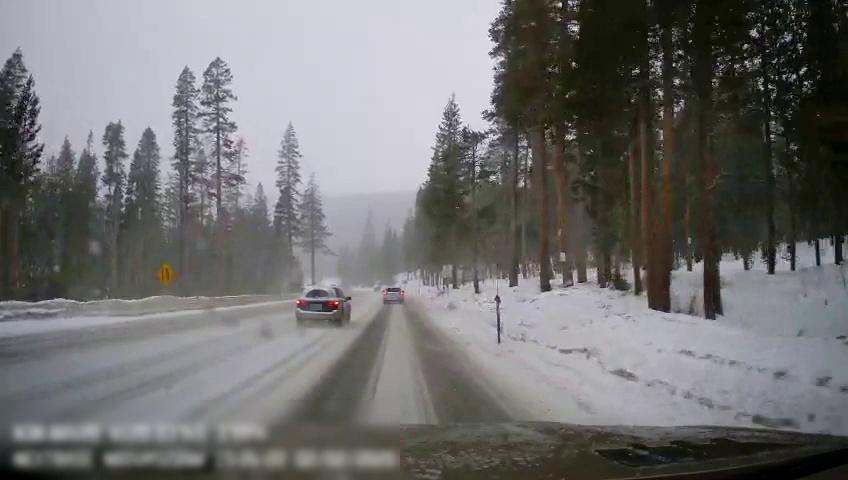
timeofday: Day
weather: Snowy
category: Drivable Space
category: Vehicles | SUV
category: Vehicles | SUV
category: Traffic | Signs